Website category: sports
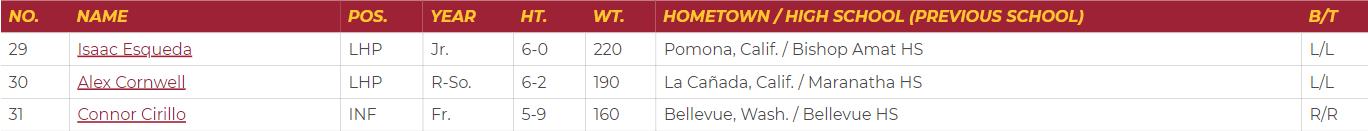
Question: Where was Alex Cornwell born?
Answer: La Caada, Calif.

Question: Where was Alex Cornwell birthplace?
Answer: La Caada, Calif.

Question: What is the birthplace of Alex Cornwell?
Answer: La Caada, Calif.

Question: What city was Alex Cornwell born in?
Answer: La Caada, Calif.

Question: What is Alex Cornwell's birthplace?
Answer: La Caada, Calif.

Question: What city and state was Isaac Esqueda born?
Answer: Pomona, Calif.

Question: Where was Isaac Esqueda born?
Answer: Pomona, Calif.

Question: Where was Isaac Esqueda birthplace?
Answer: Pomona, Calif.

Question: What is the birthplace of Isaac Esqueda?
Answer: Pomona, Calif.

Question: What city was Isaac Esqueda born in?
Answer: Pomona, Calif.

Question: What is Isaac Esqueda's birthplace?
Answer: Pomona, Calif.

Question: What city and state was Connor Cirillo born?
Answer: Bellevue, Wash.

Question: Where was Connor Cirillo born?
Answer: Bellevue, Wash.

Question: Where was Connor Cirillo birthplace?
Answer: Bellevue, Wash.

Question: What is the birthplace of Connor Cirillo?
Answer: Bellevue, Wash.

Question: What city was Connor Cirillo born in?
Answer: Bellevue, Wash.

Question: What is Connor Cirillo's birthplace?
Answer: Bellevue, Wash.

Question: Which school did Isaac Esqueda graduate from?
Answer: Bishop Amat HS

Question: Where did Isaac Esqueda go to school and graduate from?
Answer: Bishop Amat HS

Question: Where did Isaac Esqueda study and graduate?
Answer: Bishop Amat HS

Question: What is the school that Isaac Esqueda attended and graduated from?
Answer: Bishop Amat HS

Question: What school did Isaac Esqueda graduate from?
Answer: Bishop Amat HS

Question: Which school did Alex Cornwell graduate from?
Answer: Maranatha HS

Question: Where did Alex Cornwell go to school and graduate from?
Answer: Maranatha HS

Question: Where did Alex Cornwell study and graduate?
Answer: Maranatha HS

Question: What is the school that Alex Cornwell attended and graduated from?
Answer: Maranatha HS

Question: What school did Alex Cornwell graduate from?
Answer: Maranatha HS

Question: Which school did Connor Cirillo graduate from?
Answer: Bellevue HS

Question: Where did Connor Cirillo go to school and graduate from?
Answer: Bellevue HS

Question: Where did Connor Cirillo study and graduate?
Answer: Bellevue HS

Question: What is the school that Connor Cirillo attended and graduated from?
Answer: Bellevue HS

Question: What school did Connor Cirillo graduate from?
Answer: Bellevue HS